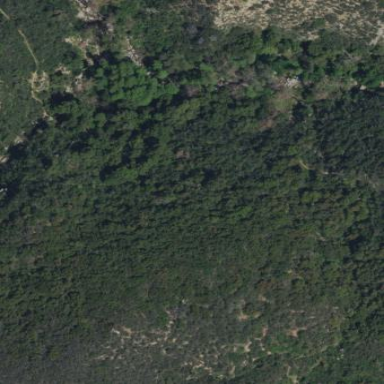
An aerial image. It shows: Woodland area covered with trees.